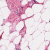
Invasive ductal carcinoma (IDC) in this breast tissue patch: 0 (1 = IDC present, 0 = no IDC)